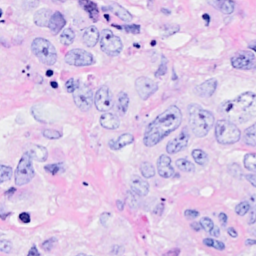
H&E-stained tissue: Breast